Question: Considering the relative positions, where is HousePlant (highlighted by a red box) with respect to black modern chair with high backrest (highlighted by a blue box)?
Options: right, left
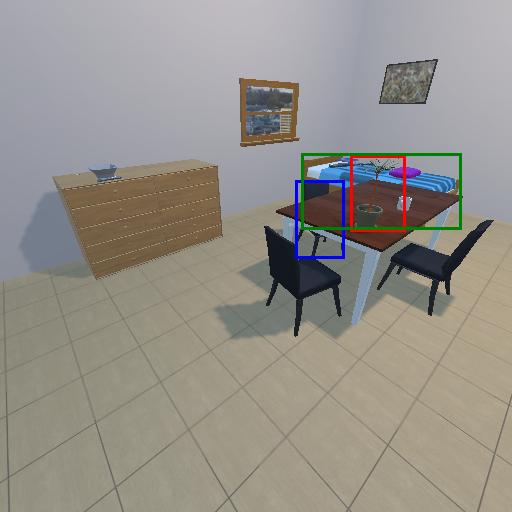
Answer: right